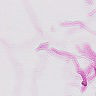
Metastatic tissue present: no